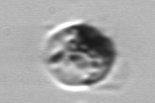
Label: Dinophyceae